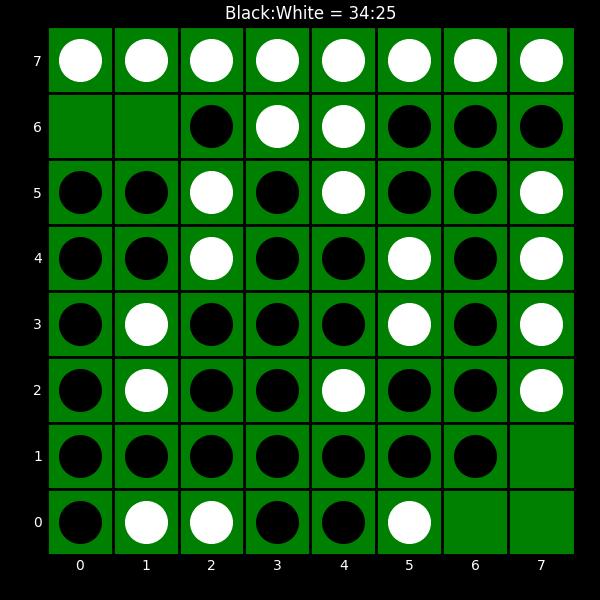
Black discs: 34
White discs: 25